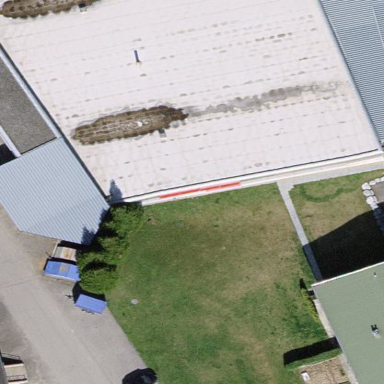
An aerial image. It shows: Industrial building with works on site.